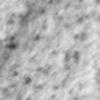
Label: no_change